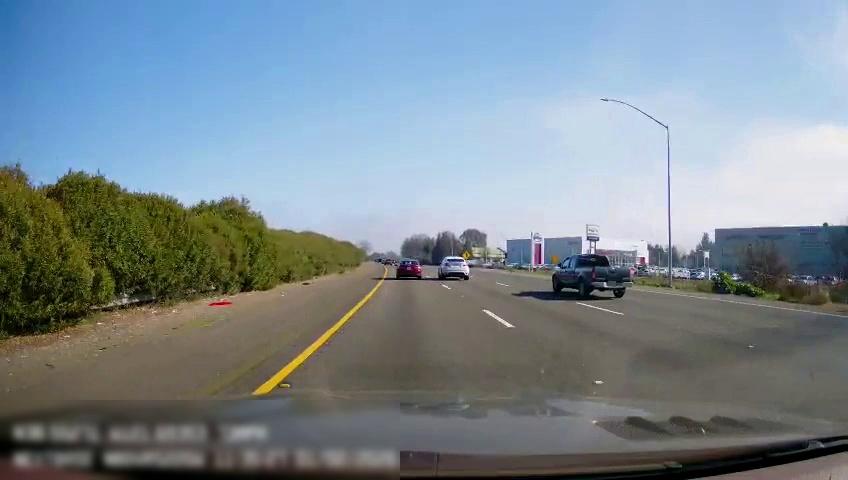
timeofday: Day
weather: Sunny
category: Drivable Space
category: Vehicles | Car
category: Vehicles | SUV
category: Vehicles | Truck
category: Lanes | Current Lane
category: Lanes | Current Lane
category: Lanes | Alternate Lane
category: Lanes | Alternate Lane